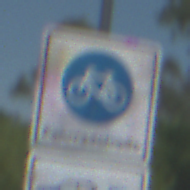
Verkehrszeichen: BeginnFahrradstrasse
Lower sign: MehrspurigeFahrzeugeFrei2
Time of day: Midday
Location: Outdoor (Nature)
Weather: Clear
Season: NotSpecified
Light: Natural